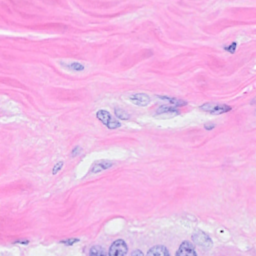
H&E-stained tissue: Breast